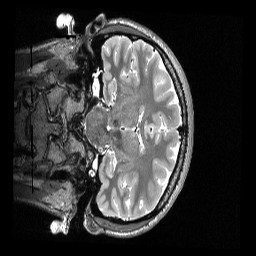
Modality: T2w
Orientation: coronal
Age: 23
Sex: female
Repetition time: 3.2 s
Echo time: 0.563 s